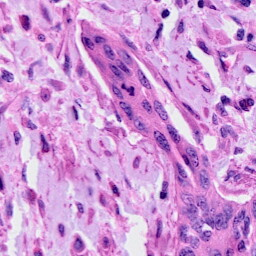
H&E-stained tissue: Cervix